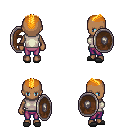
a pixel art fantasy rpg character, female body template, human, dark skin, white sleeveless shirt, magenta pants, light blonde short mohawk hairstyle, gray slippers, shield, four views (front, back, left, right), 2x2 character sprite sheet, small pixel art, hard edges, no anti-aliasing